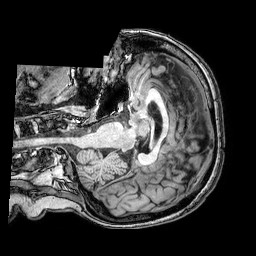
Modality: T1w
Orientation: axial
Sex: female
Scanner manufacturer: philips
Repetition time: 0.008089 s
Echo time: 0.0037 s